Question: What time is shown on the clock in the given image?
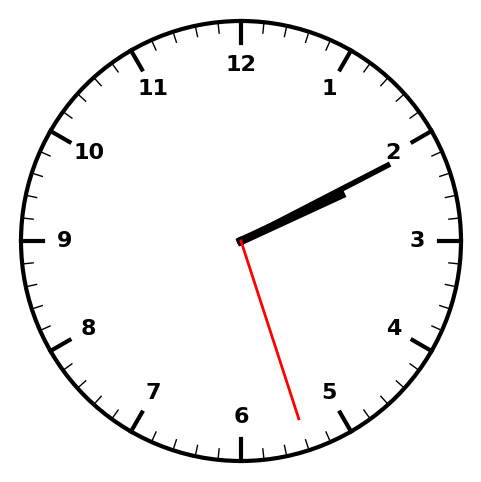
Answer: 02:10:27